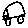
Label: car